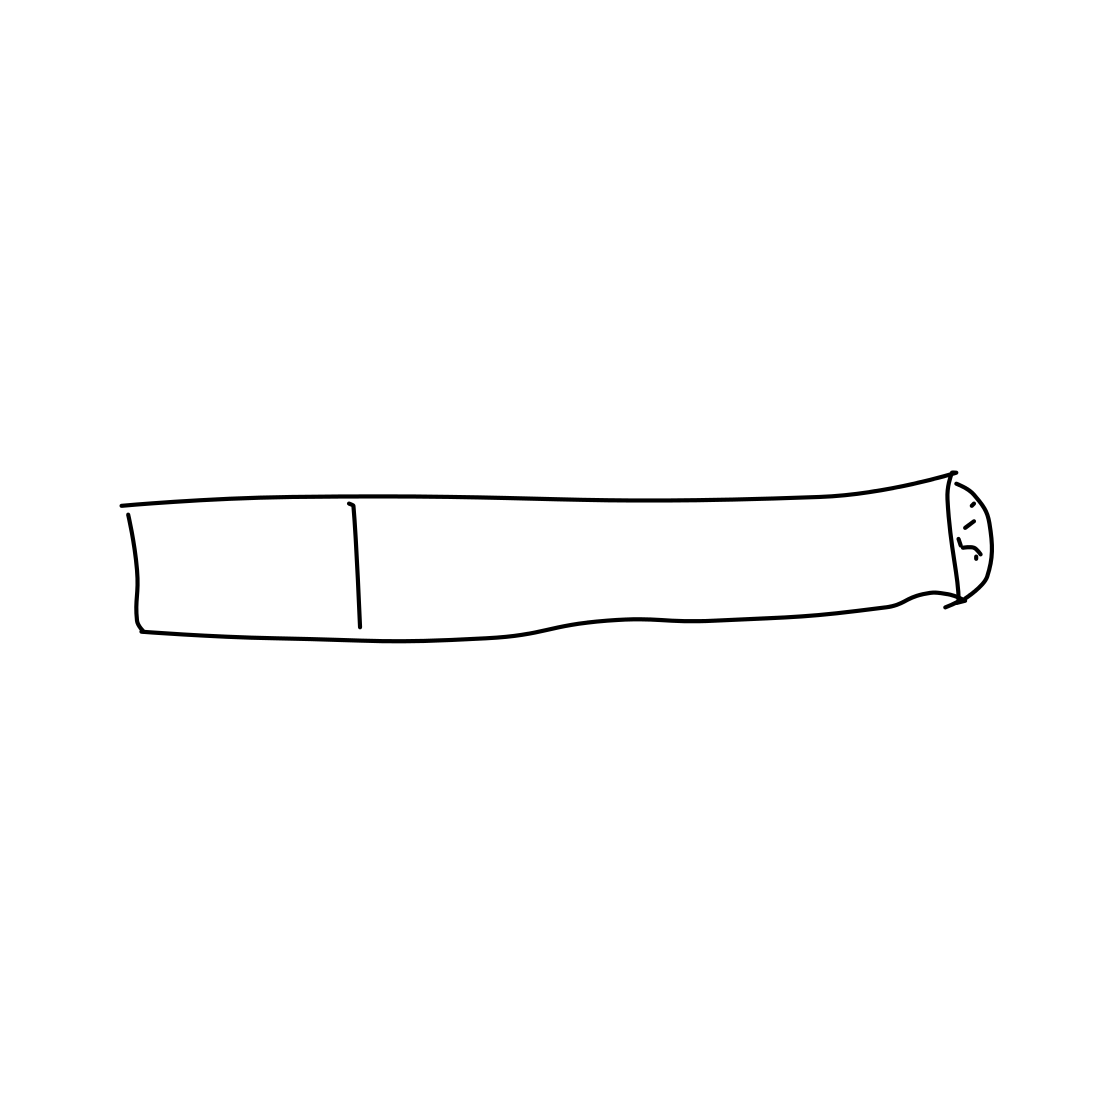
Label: cigarette